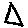
Label: triangle